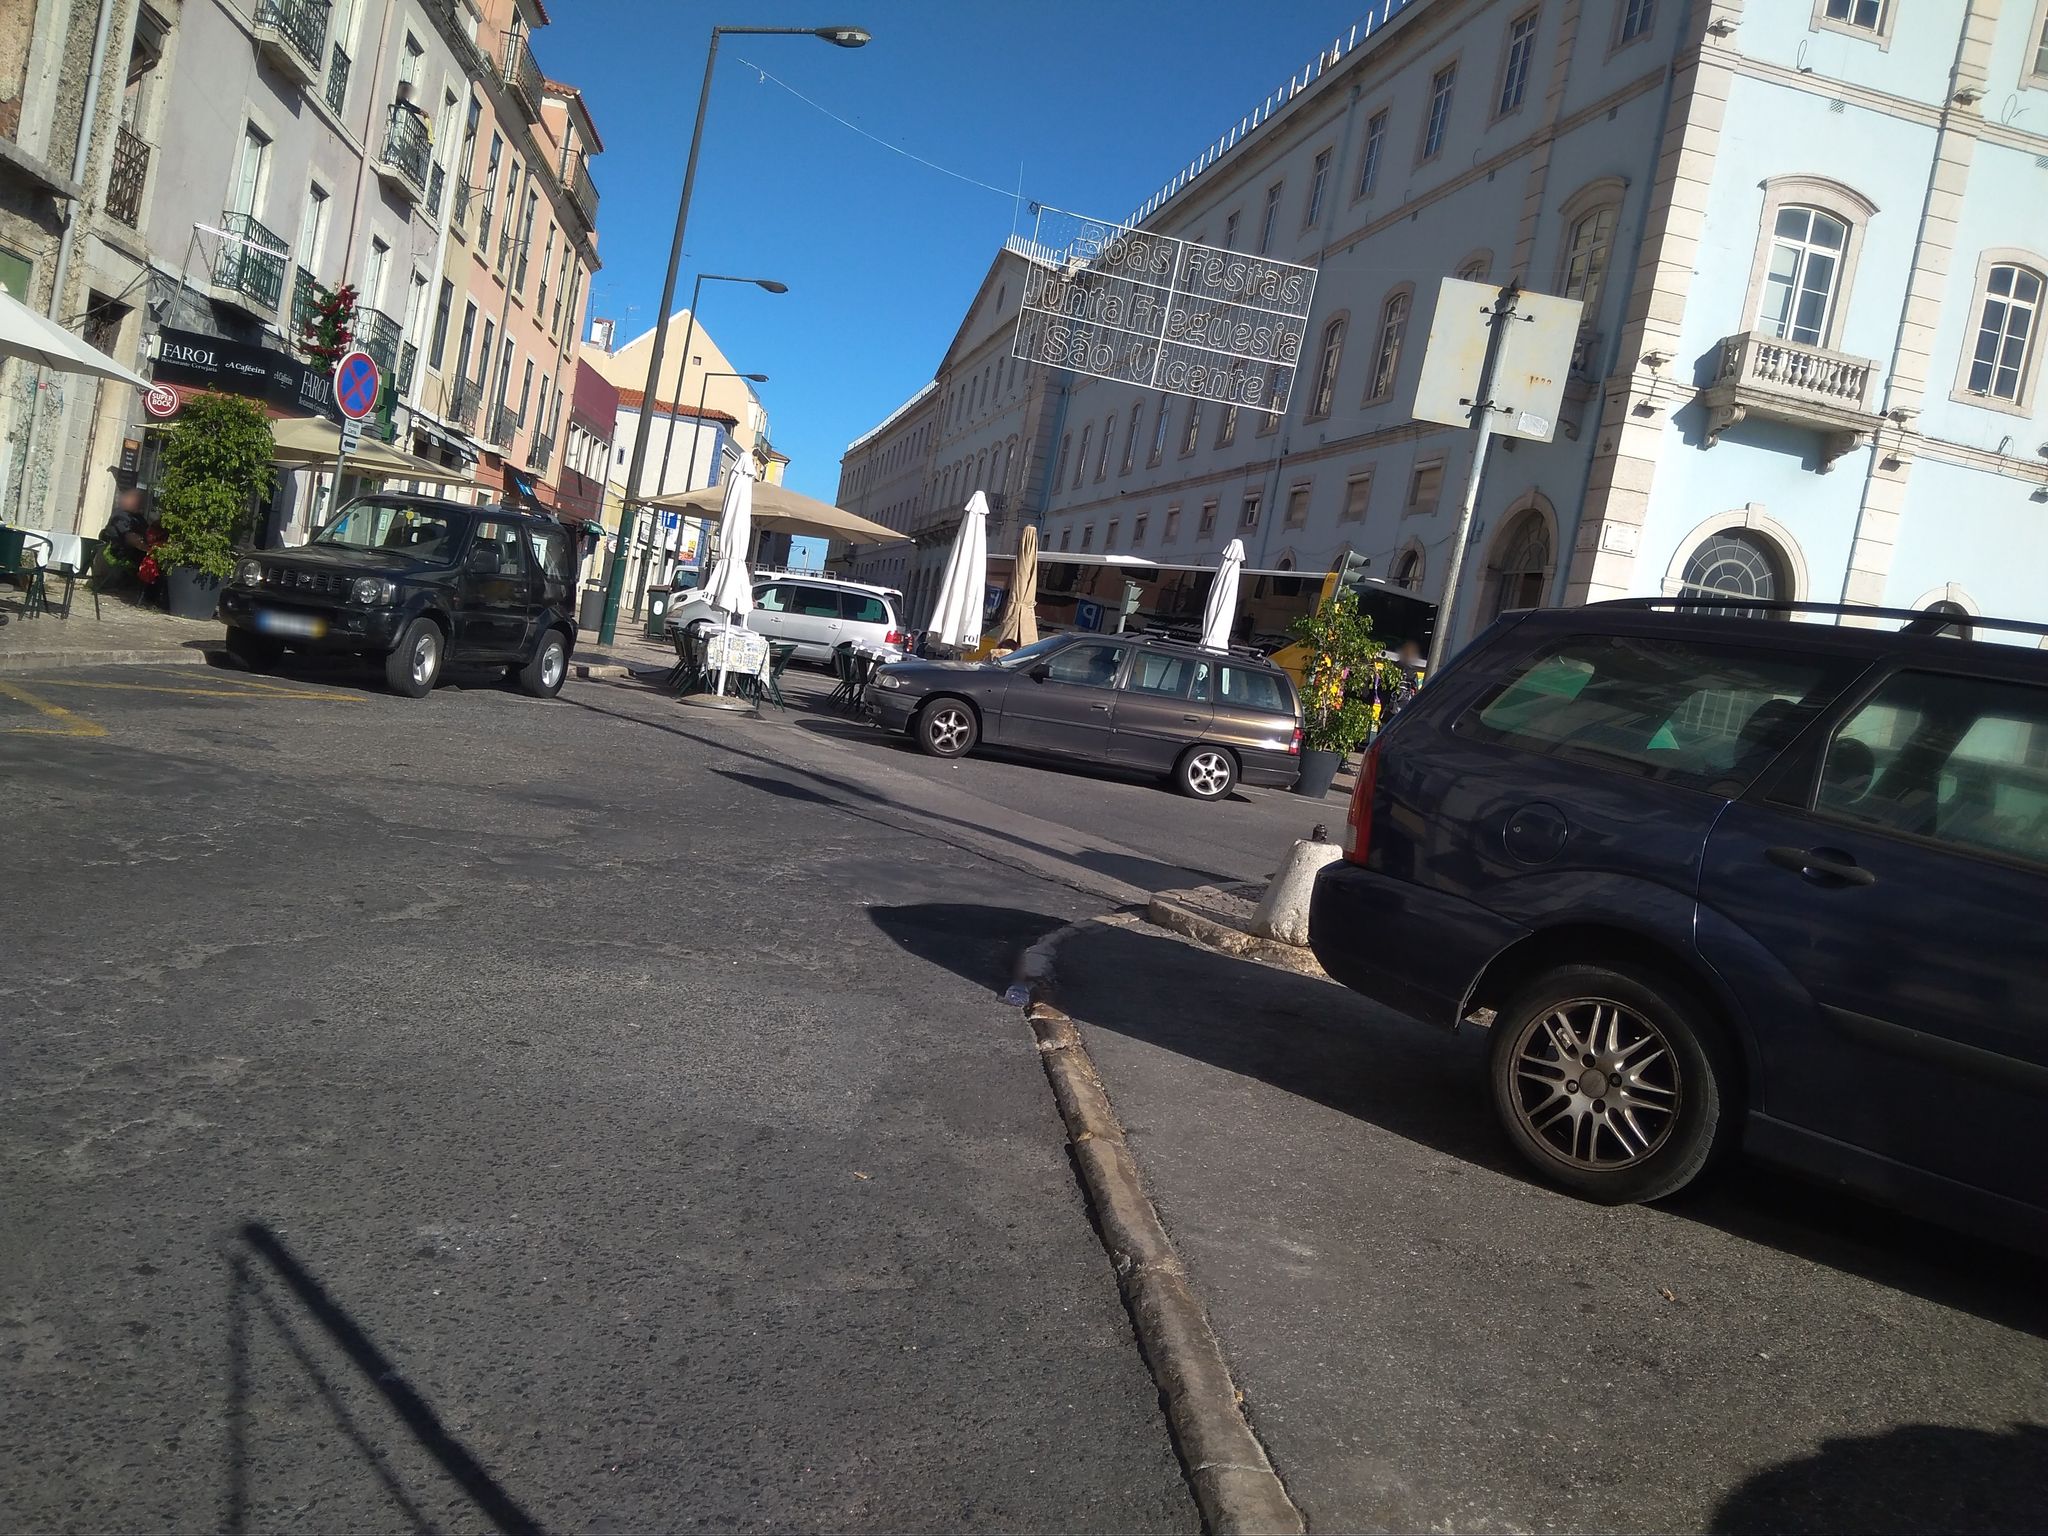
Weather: clear
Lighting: day
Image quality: good
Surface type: walking surface
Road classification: tertiary_link, residential
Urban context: urban centre
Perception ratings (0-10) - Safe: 2.37, Lively: 9.47, Beautiful: 5.78, Boring: 1.04, Depressing: 6.86, Wealthy: 7.49